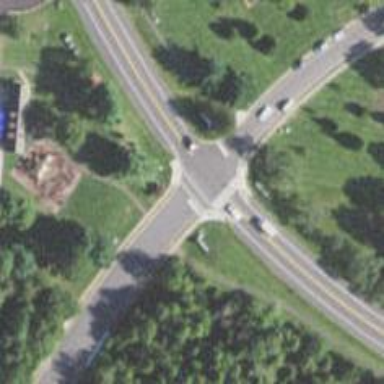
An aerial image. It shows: Uncontrolled crossing on the road.